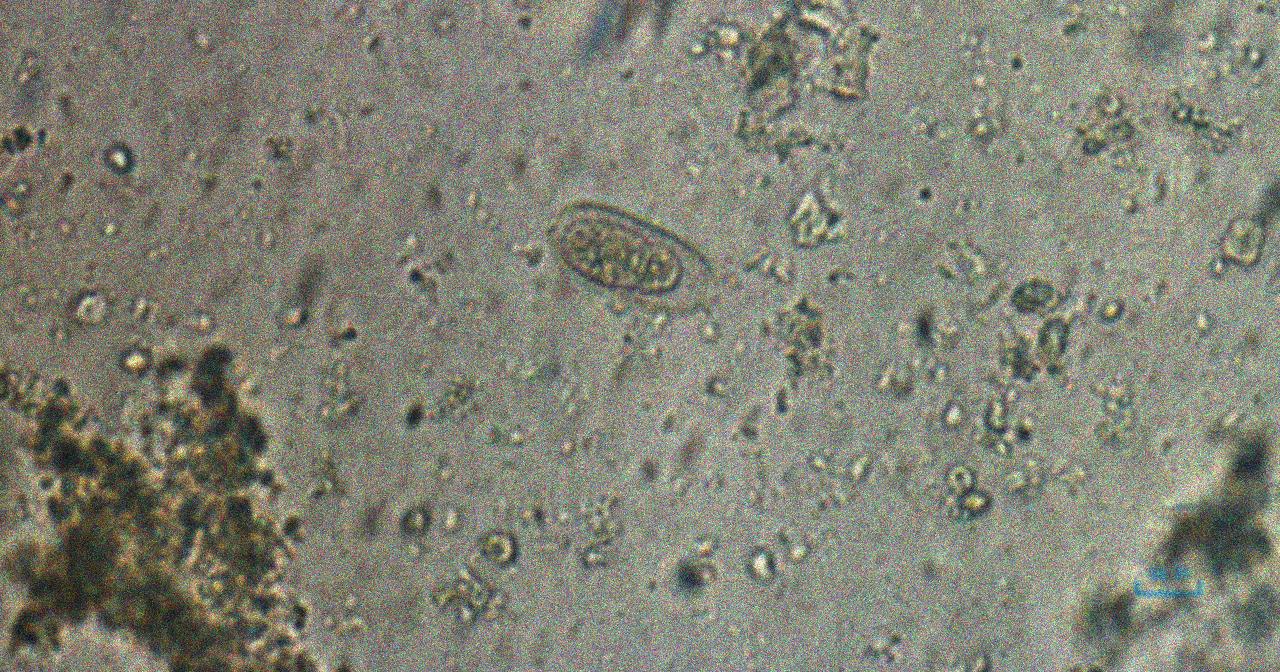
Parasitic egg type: Capillaria philippinensis